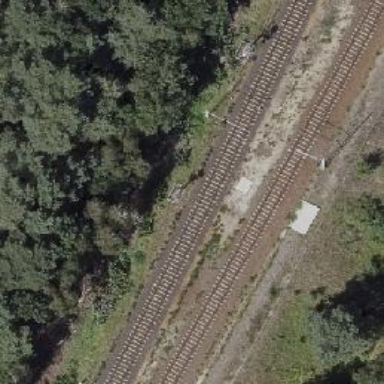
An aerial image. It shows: Railway signal.